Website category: sports
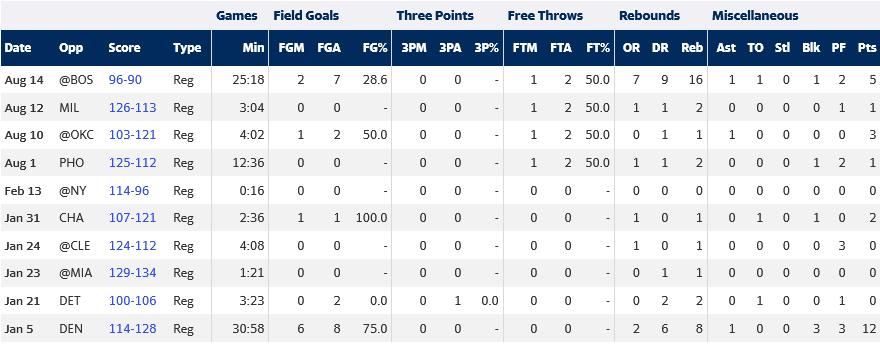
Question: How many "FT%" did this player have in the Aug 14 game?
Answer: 50.0

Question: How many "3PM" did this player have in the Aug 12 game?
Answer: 0

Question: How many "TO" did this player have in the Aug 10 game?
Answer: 0

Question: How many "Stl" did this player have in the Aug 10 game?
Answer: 0

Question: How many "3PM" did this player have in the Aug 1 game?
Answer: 0

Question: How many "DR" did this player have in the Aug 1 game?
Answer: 1

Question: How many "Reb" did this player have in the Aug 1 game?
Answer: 2

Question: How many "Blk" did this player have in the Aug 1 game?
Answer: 1

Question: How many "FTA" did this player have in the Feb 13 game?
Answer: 0

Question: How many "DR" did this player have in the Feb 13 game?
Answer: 0

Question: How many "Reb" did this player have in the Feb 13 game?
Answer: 0

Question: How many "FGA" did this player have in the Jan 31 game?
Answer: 1

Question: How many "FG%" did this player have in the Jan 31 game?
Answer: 100.0

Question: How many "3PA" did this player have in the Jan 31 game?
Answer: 0

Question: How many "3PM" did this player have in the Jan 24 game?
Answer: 0

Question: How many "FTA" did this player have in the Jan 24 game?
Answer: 0

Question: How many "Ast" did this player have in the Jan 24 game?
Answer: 0

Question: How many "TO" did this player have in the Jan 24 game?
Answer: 0

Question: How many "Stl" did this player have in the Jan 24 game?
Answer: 0

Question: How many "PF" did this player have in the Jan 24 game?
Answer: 3

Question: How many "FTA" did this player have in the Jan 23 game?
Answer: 0

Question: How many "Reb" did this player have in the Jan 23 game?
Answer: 1

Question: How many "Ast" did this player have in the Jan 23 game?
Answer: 0

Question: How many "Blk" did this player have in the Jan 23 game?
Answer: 0

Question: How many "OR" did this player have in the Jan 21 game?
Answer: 0

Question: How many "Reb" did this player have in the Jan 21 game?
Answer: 2

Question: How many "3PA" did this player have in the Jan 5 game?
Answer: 0

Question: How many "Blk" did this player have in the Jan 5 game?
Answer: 3

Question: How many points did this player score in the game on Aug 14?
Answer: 5

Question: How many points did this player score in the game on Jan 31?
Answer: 2

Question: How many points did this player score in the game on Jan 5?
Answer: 12

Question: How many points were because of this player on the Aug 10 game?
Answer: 3